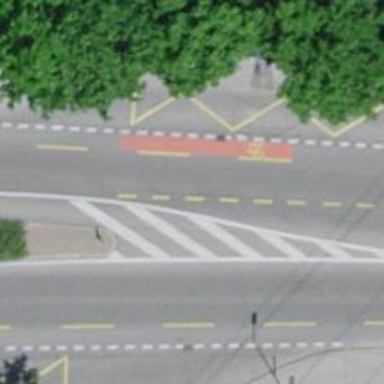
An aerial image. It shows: Public transport stop position.